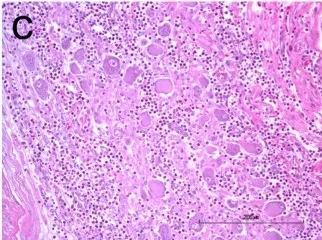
Vagus ganglion. By a population of neutrophils, macrophages, lymphocytes, and eosinophils. Also notice the peripheralization of Nissl substance and central chromatolysis of some neurons in the vagus ganglion.
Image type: pathology (h&e)